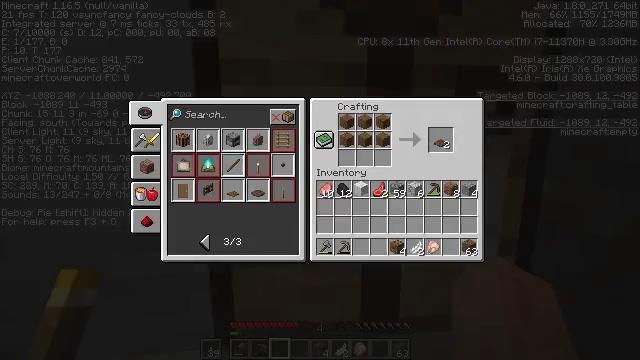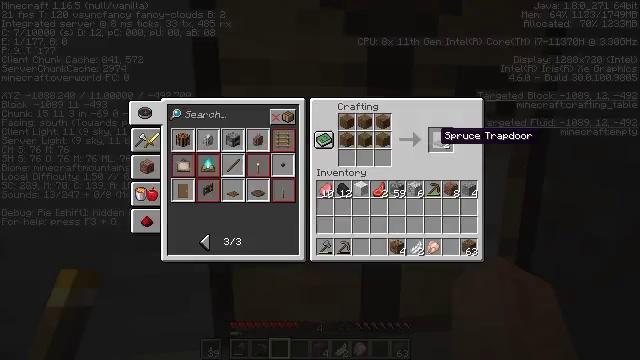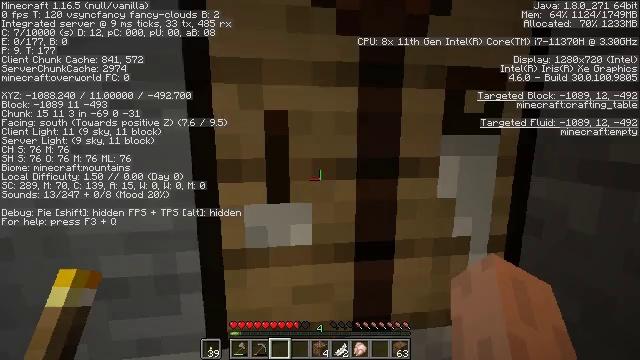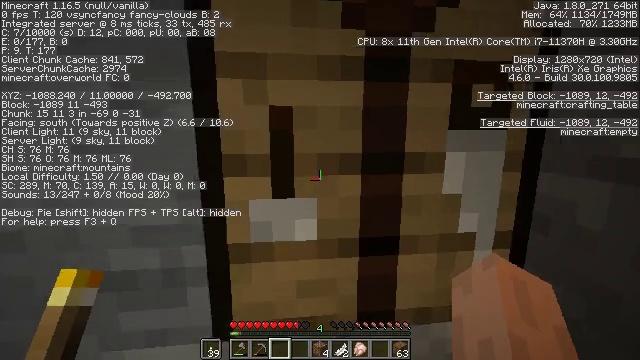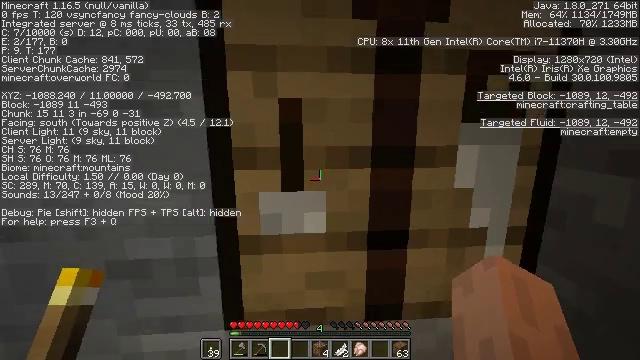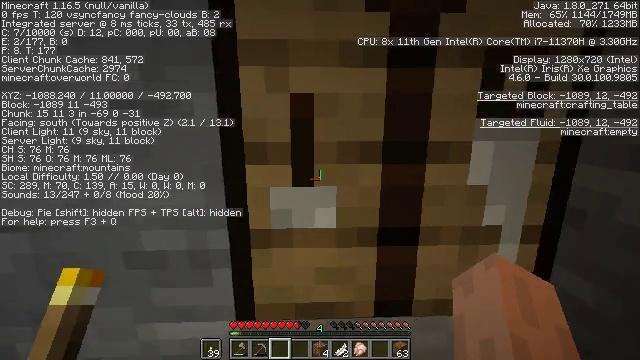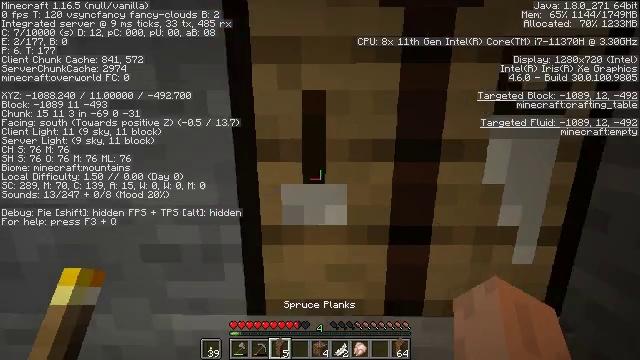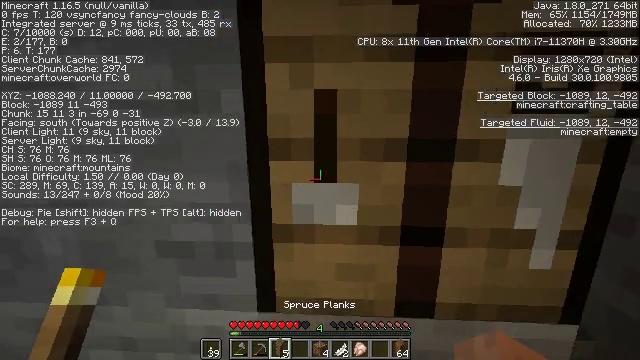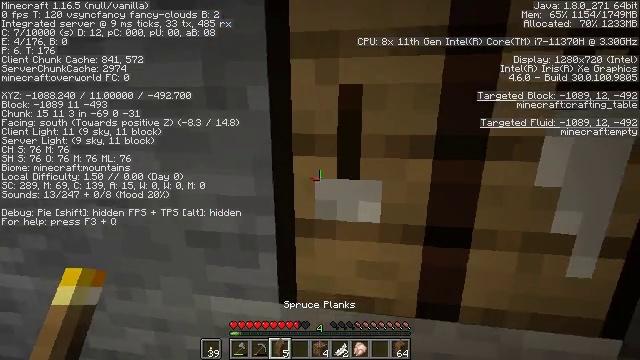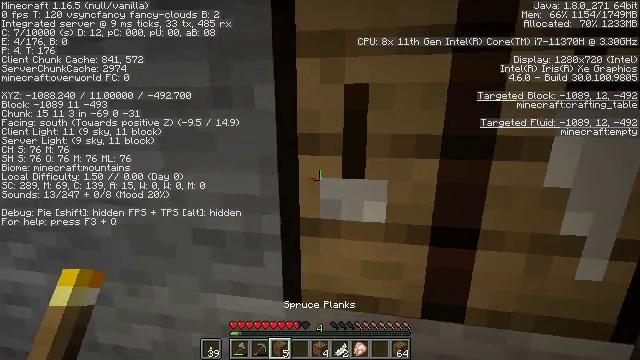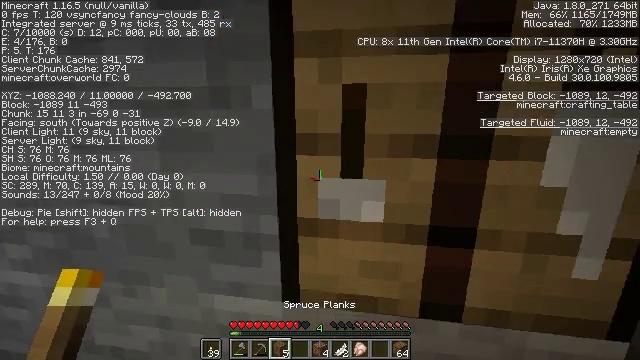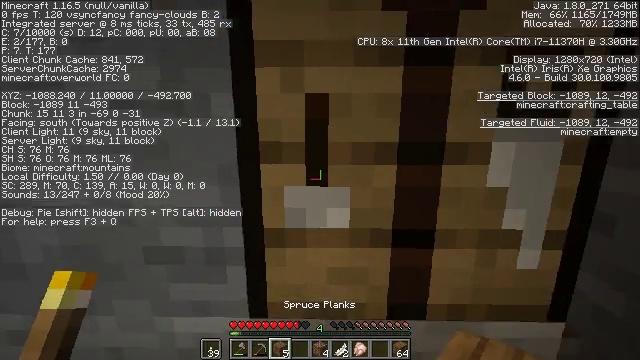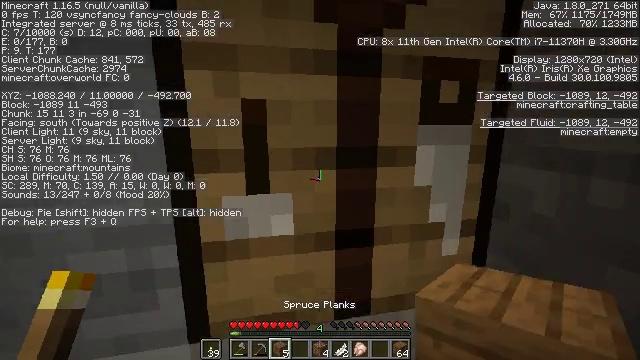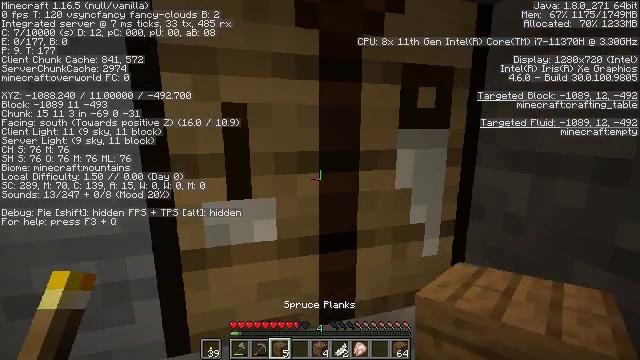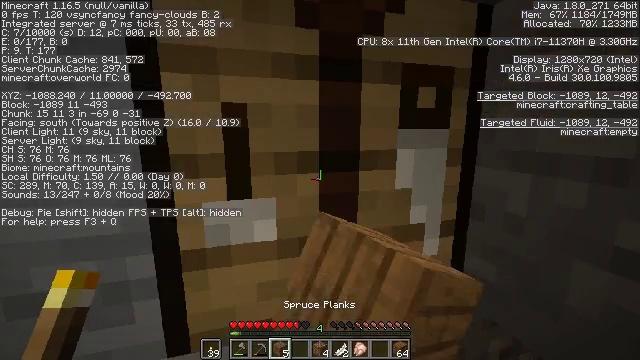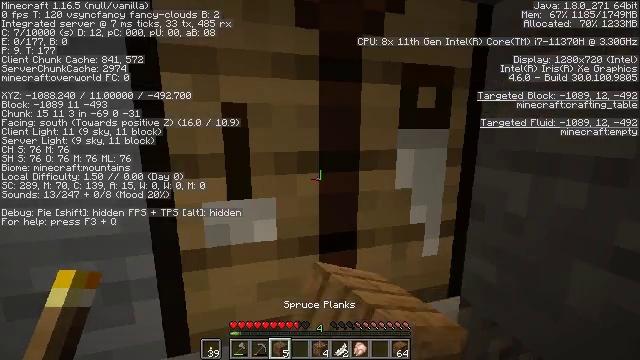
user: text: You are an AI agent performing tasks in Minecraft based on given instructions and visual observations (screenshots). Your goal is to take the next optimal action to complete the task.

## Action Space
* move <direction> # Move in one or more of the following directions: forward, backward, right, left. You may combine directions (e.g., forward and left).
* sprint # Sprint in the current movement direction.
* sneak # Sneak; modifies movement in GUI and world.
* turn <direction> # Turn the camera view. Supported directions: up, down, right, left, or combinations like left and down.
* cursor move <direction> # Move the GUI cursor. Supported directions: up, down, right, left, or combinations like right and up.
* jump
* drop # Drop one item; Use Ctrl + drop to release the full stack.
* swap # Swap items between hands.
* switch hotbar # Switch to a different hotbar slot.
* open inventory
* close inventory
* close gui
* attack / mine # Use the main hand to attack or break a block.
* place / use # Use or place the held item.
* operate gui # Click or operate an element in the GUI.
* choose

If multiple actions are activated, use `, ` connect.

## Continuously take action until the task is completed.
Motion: motion action
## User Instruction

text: Obtain a spruce trapdoor by crafting with spruce planks.
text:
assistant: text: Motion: sneak, open gui
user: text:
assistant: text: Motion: sneak, cursor move right, operate gui
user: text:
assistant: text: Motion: turn left and down, close gui
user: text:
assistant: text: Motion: turn left and down
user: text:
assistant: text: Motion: turn left and down
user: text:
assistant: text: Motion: turn left
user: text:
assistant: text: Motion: turn left
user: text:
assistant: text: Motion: turn left
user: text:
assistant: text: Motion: turn left
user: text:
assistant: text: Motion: no_op
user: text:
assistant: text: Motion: turn right and up
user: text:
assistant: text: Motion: turn right and up
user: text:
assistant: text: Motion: turn right, use / place
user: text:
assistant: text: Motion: use / place
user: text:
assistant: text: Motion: use / place
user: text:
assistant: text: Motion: no_op
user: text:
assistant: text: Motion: no_op
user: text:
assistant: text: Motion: open gui
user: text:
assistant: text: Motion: no_op
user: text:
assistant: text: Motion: no_op
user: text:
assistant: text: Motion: no_op
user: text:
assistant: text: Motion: no_op
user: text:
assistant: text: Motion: cursor move right
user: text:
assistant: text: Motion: cursor move right
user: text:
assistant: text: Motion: cursor move right and down
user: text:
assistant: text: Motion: cursor move down
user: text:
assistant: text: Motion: cursor move left and down
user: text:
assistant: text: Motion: cursor move left
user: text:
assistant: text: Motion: cursor move left and up
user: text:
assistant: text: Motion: no_op